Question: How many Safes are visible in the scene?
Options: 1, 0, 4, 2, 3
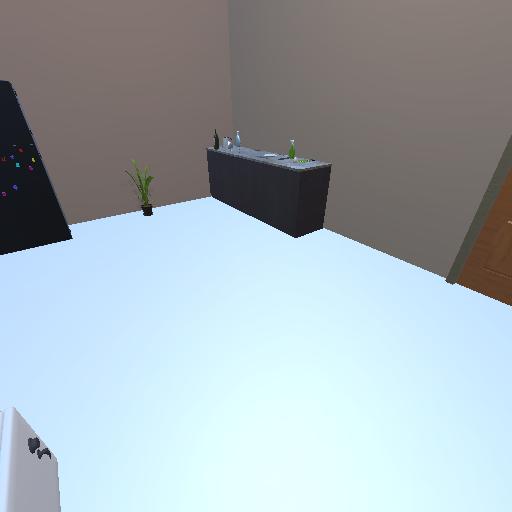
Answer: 1